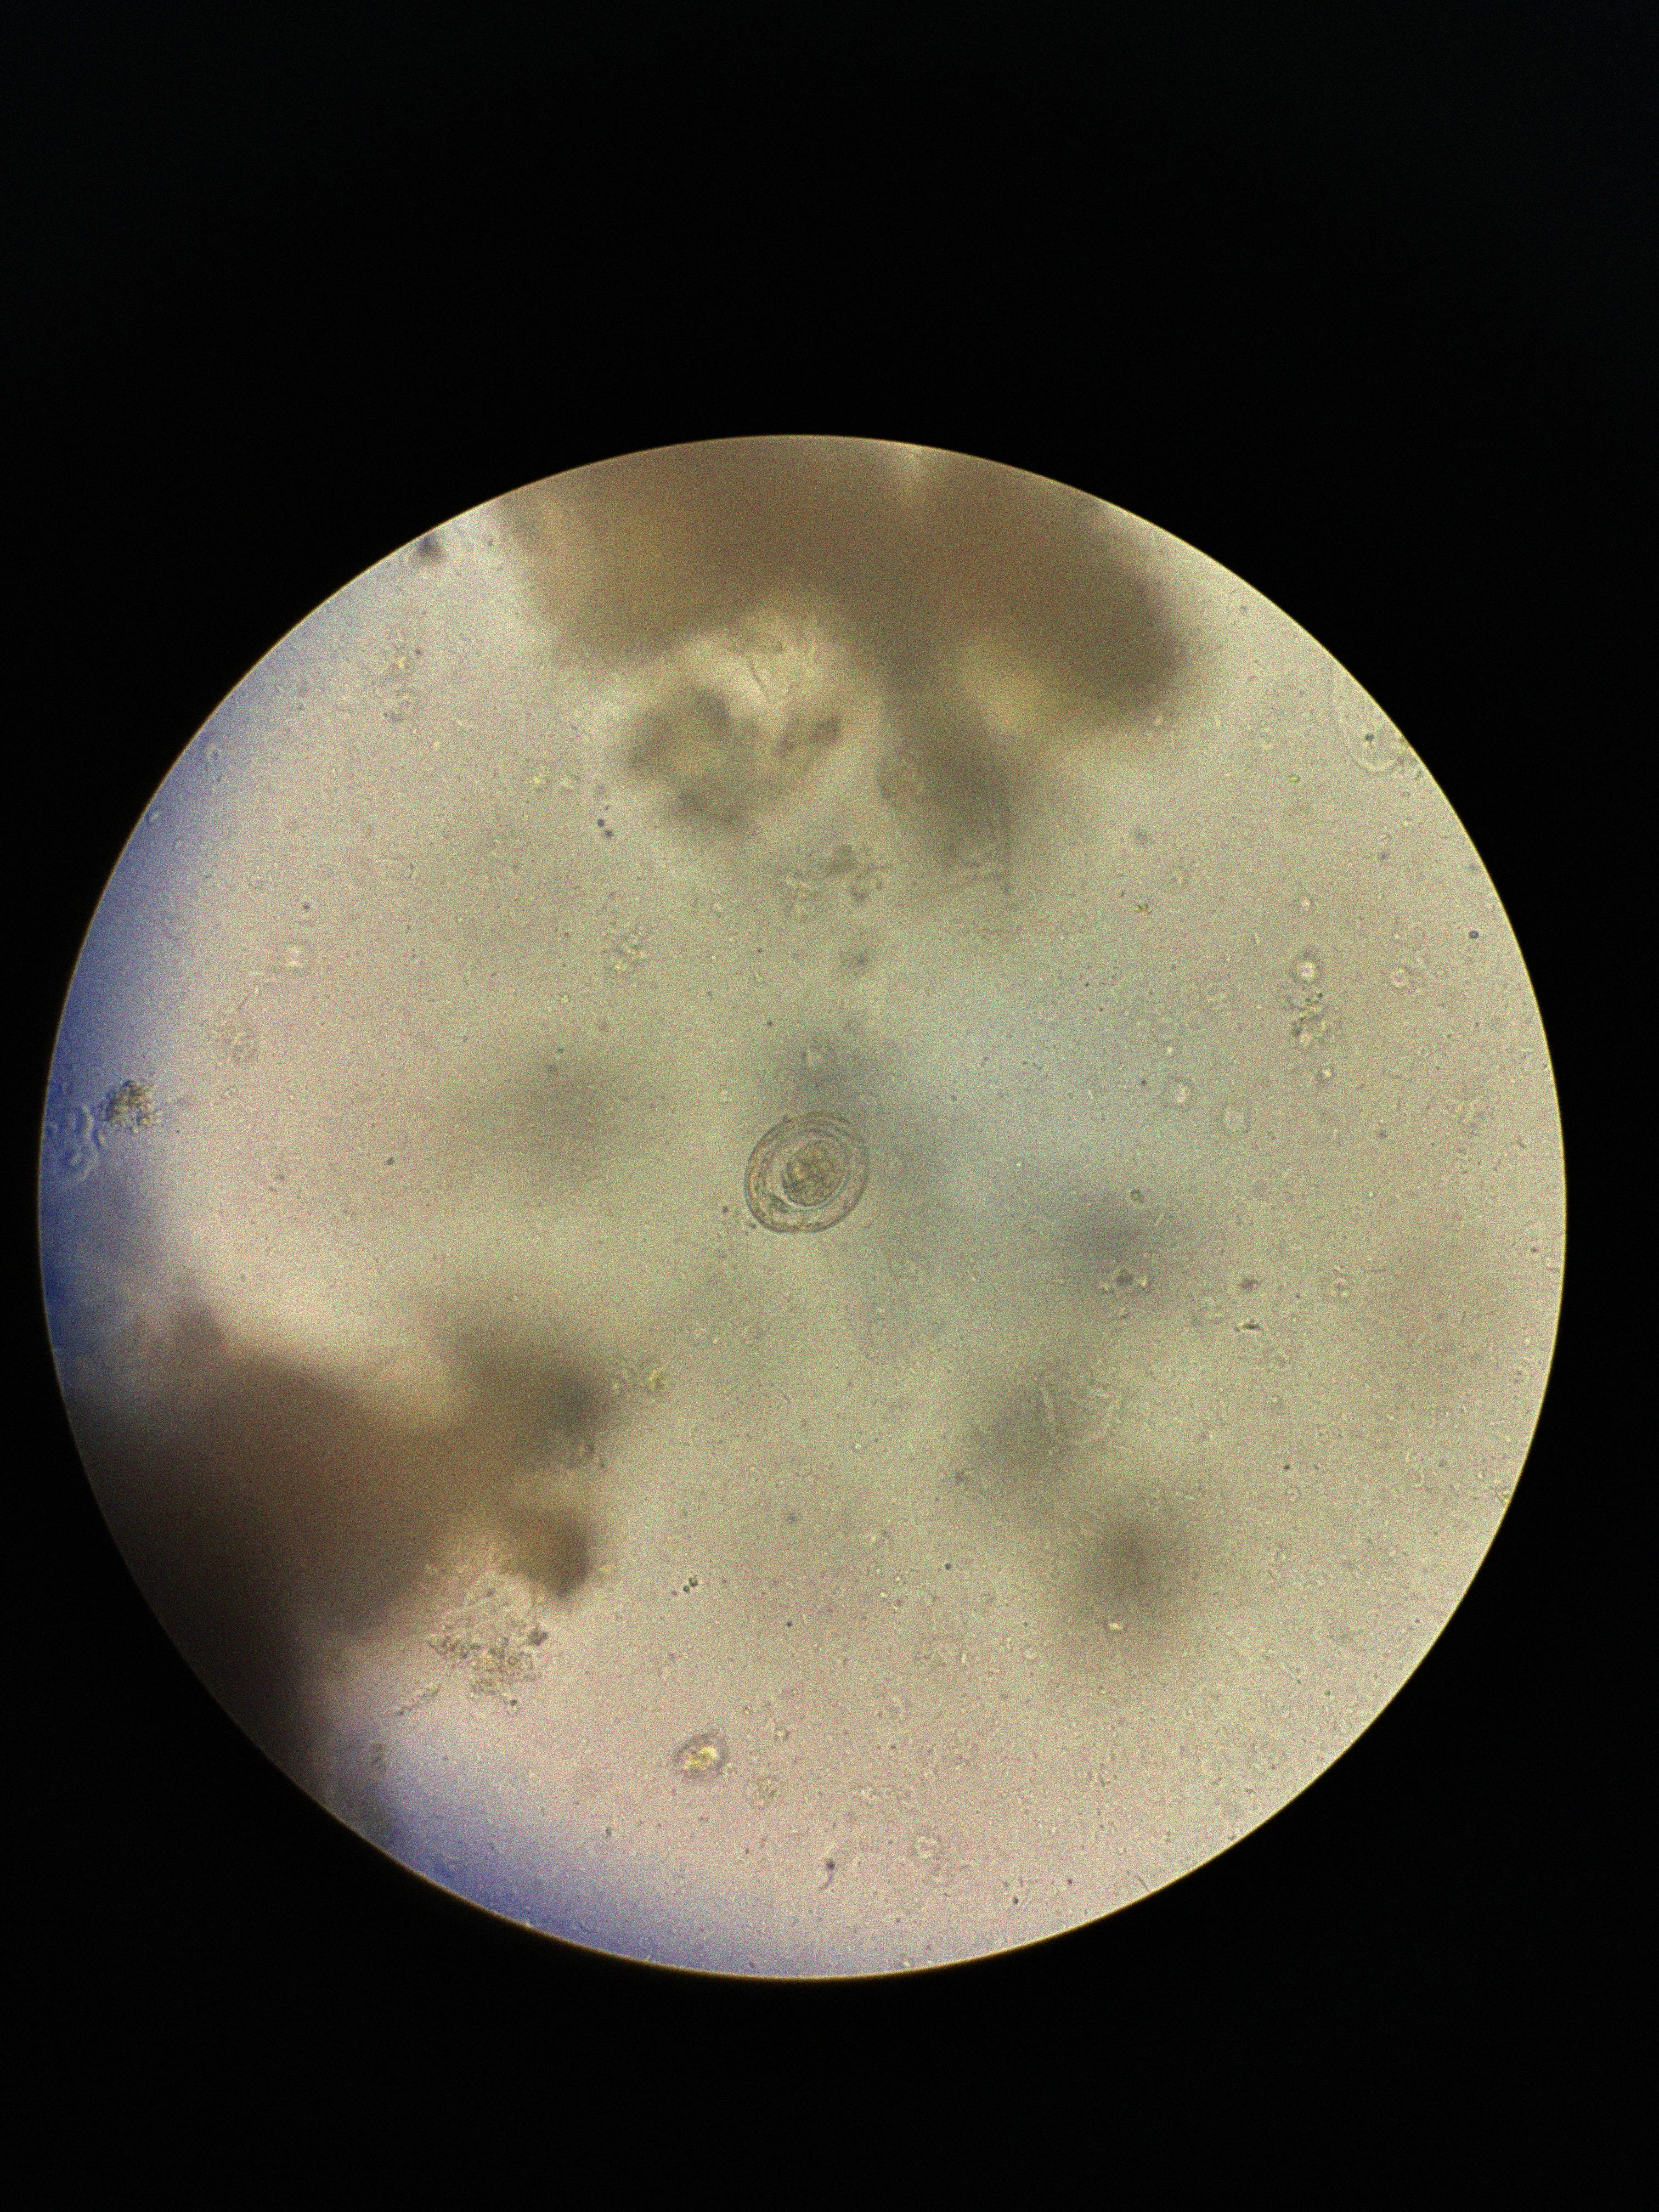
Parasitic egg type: Hymenolepis nana